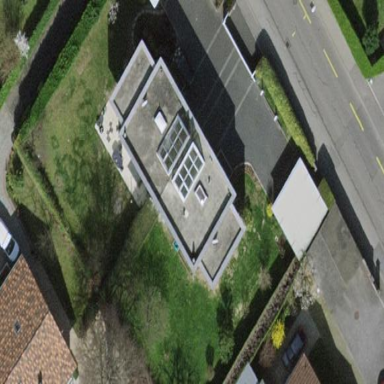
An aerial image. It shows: Garden enclosed by fence.